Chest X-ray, AP view. Patient: 40 years old, sex M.
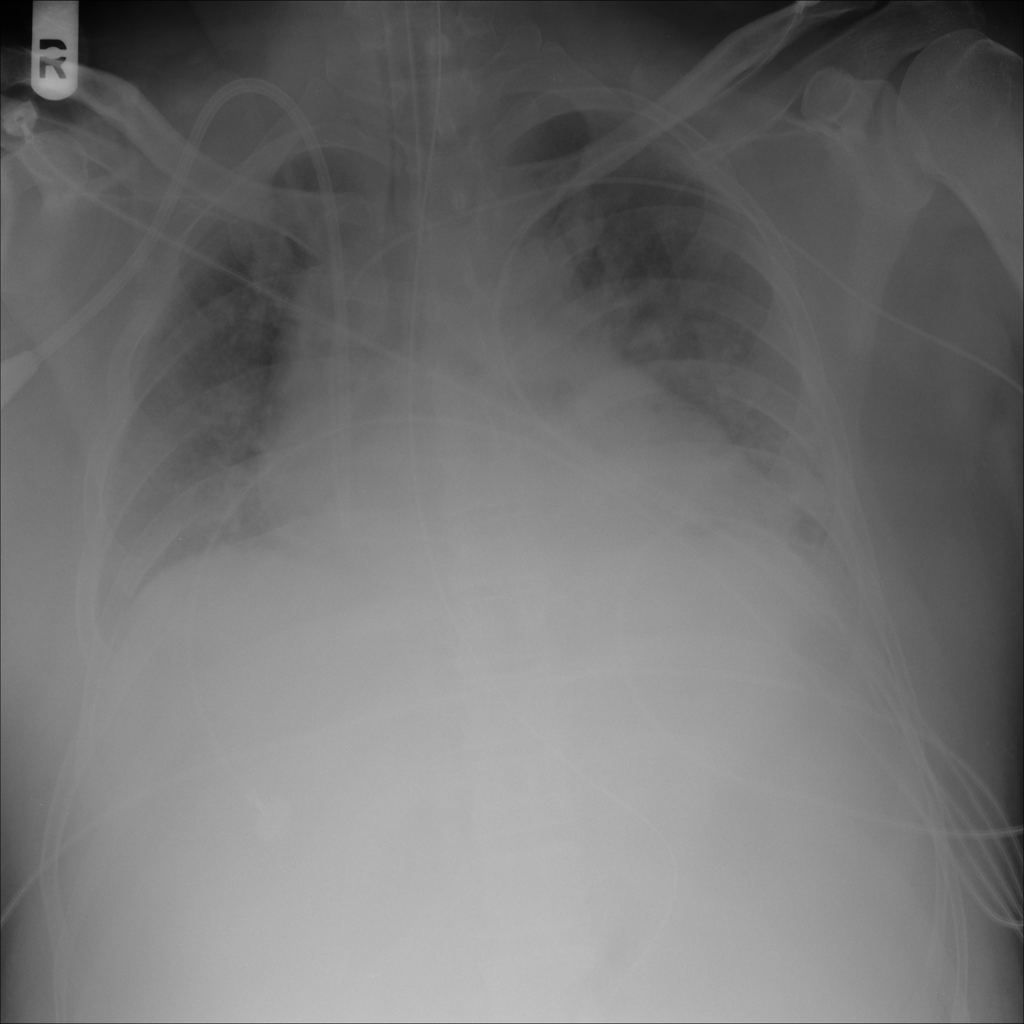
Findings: Infiltration